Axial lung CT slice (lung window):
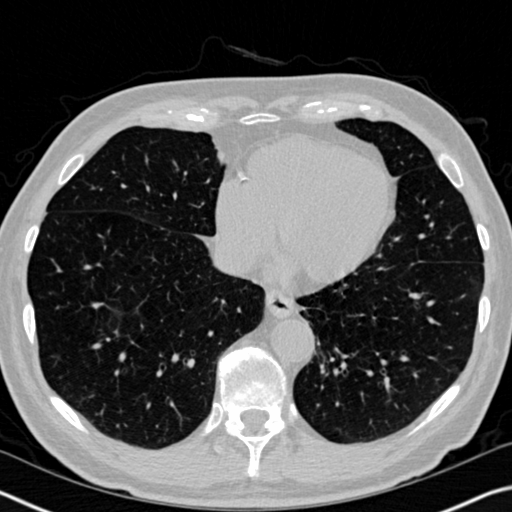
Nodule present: no